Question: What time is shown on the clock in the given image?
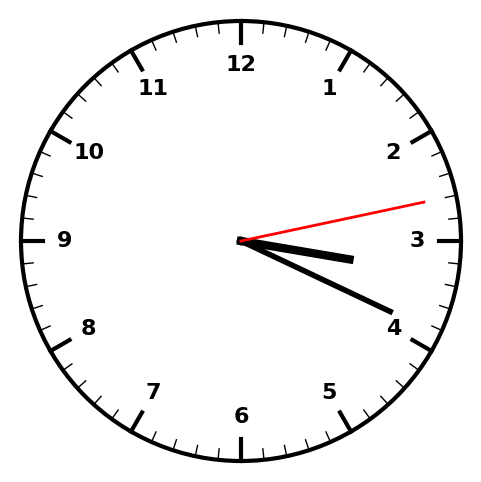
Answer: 03:19:13